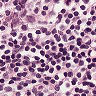
Metastatic tissue present: no